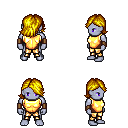
a pixel art fantasy rpg character, male body template, dark elf, purple skin, gold chest armor, gold greaves, blonde swoop hairstyle, leather bracers, four views (front, back, left, right), 2x2 character sprite sheet, small pixel art, hard edges, no anti-aliasing